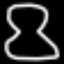
Label: hourglass